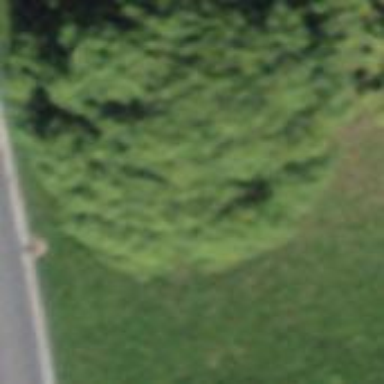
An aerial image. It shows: Beautiful tree in nature.